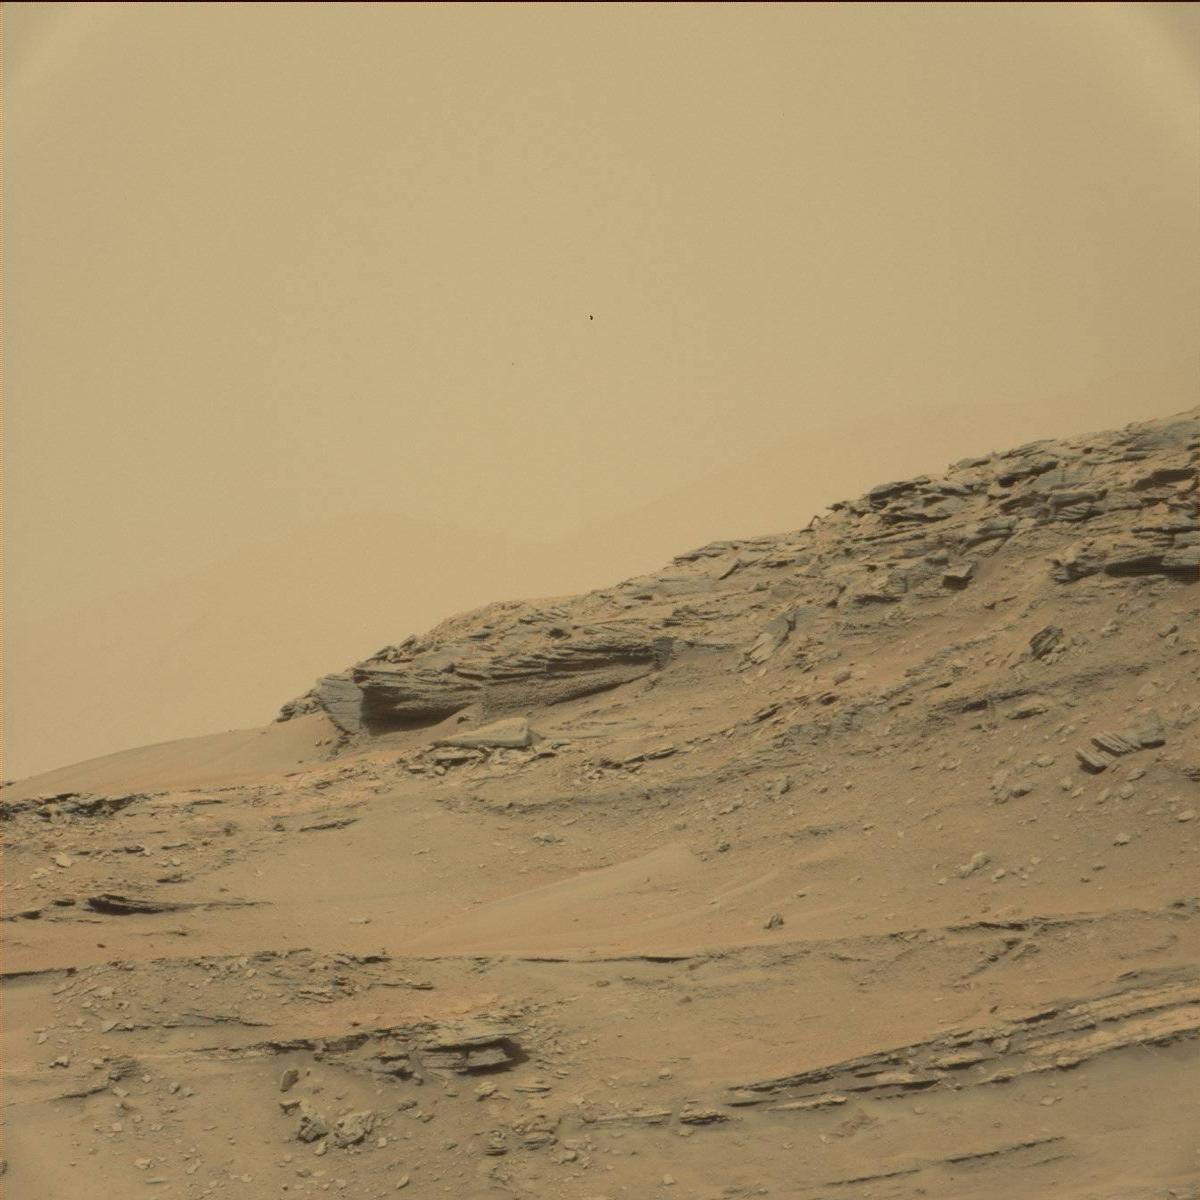
Terrain classes present: Bedrock, Sand / Soil, Sky